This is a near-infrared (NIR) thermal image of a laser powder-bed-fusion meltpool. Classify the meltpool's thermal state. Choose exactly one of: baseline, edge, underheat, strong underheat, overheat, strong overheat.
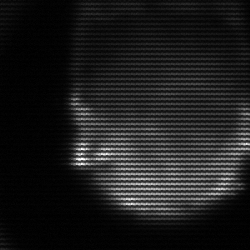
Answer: edge